Field crop: maize
Growth stage: 2
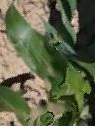
Species: maize